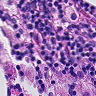
Metastatic tissue present: no